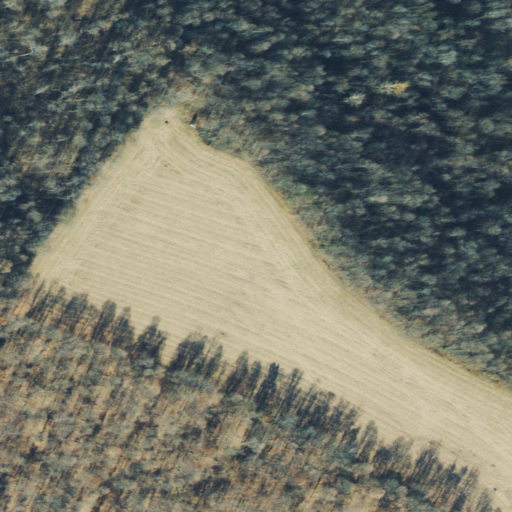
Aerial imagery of mountain in Ohio named Cameron Hill containing deciduous forest and cultivated crops